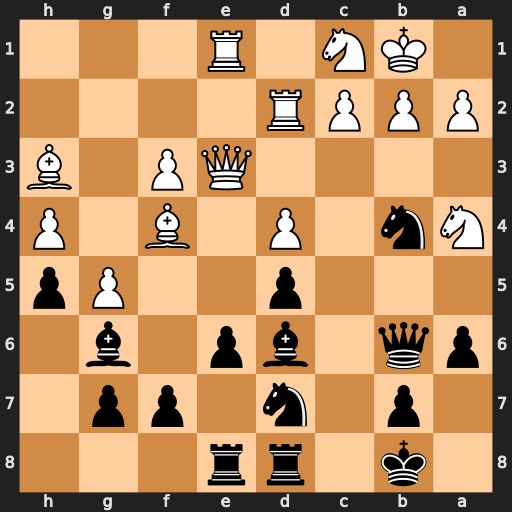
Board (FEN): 1k1rr3/1p1n1pp1/pq1bp1b1/3p2Pp/Nn1P1B1P/4QP1B/PPPR4/1KN1R3
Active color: b
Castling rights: -
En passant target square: -
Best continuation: Nxc2 Bxd6+ Qxd6